九年级 · 度量几何学
(本小题8.0分)

我们给出定义: 如果三角形存在两个内角 $\alpha$ 与 $\beta$ 满足 $2 a+\beta=90^{\circ}$, 那么我们称这样的三角形为 “准互余三角形”.已知 $\triangle A B C$ 为 “准互余三角形”, 并且 $\angle A>\angle B>\angle C$.

(1)如图(1), 若 $\angle B=60^{\circ}$ 且 $A B=\sqrt{3}$, 求边 $B C$ 的长;

(2)如图(2), $\angle B>45^{\circ}$, 以边 $A C$ 为直径作 $\odot O$, 交 $B C$ 于点 $D$, 若 $B D=2, B C=7$, 试求 $\odot O$ 的面积.

图(1)

图(2)


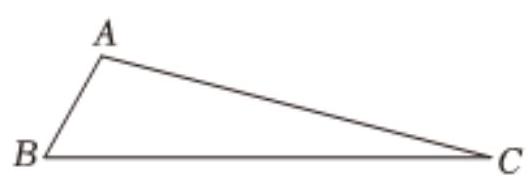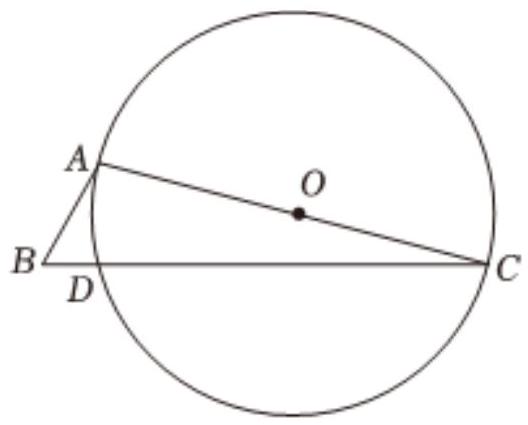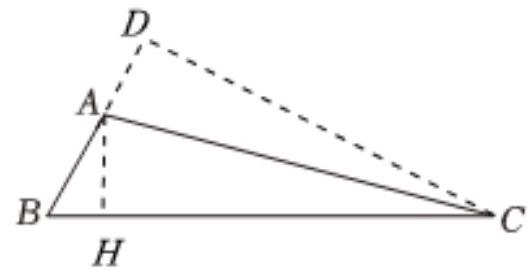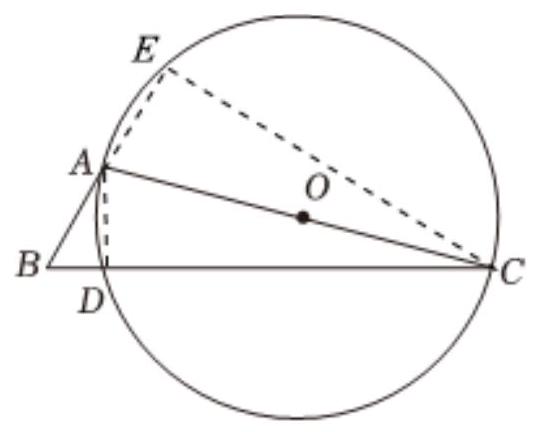
答案: 解: (1) $\because \angle B A C>\angle B>\angle A C B, \triangle A B C$ 为 “准互余三角形”,

$\therefore 2 \angle C+\angle B=90^{\circ}$,

即 $2 \angle A C B+60^{\circ}=90^{\circ}$,

$\therefore \angle A C B=15^{\circ}$,

过 $A$ 点作 $A H \perp B C$ 于 $H$ 点, 过 $C$点作 $C D \perp A B$ 于 $D$ 点, 如图(1),在 Rt $\triangle A B H$ 中, $\because B H=$ $\frac{1}{2} A B=\frac{\sqrt{3}}{2}$,

图(1)

$\therefore A H=\sqrt{3} B H=\frac{3}{2}$,

图(2)

$\because \angle B C D=90^{\circ}-\angle B=30^{\circ}$,
$\therefore C A$ 平分 $\angle B C D$,

$\therefore A D=A H=\frac{3}{2}$,

$\therefore B D=\sqrt{3}+\frac{3}{2}$,

在Rt $\triangle B C D$ 中, $\because \angle B C D=30^{\circ}$,

$\therefore B C=2 B D=2 \sqrt{3}+3$;

(2)延长 $B A$ 交 $\odot O$ 于 $E$ 点, 连接 $C E 、 A D$, 如图(2),

$\because A C$ 为直径,

$\therefore \angle A E C=\angle A D C=90^{\circ}$,

$\because \angle B>45^{\circ}, \triangle A B C$ 为 “准互余三角形”,

$\therefore 2 \angle A C B+\angle B=90^{\circ}$,

$\because \angle B+\angle B C E=90^{\circ}$,

$\therefore \angle A C B=\angle A C E$,

即 $C A$ 平分 $\angle B C E$,

$\therefore A E=A D$,

$\because B D=2, B C=7$,

$\therefore C D=5$,

$\because \angle C A E=\angle C A D$,

$\therefore C E=C D=5$,

在Rt $\triangle B C E$ 中, $B E=\sqrt{B C^{2}-C E^{2}}=\sqrt{7^{2}-5^{2}}=2 \sqrt{6}$,

设 $A E=x$, 则 $A B=2 \sqrt{6}-x, A D=x$ ，

在Rt $\triangle A B D$ 中, $\because B D^{2}+A D^{2}=A B^{2}$,

$\therefore 2^{2}+x^{2}=(2 \sqrt{6}-x)^{2}$,

解得 $x=\frac{5 \sqrt{6}}{6}$,

在Rt $\triangle A C D$ 中, $A C^{2}=5^{2}+\left(\frac{5 \sqrt{6}}{6}\right)^{2}=\frac{175}{6}$,

$\therefore \odot O$ 的面积 $=\pi \times \frac{1}{4} A C^{2}=\frac{175}{24} \pi$.

解析: (1)利用新定义计算出 $\angle A C B=15^{\circ}$, 过 $A$ 点作 $A H \perp B C$ 于 $H$ 点, 过 $C$ 点作 $C D \perp A B$ 于 $D$ 点, 如图(1), 先计算出 $B H=\frac{\sqrt{3}}{2}$, 则 $A H=\sqrt{3} B H=\frac{3}{2}$, 再证明 $\angle B C D=30^{\circ}, C A$ 平分 $\angle B C D$, 根据角平分线的性质得到 $A D=A H=\frac{3}{2}$, 所以 $B D=\sqrt{3}+\frac{3}{2}$, 然后在 $R t \triangle B C D$ 中利用含 30 度直角三角形三边的关系
得到 $B C$ 的长;

(2)延长 $B A$ 交 $\odot O$ 于 $E$ 点, 连接 $C E 、 A D$, 如图(2), 利用圆周角定理得到 $A C$ 为直径, 再利用新定义计算出 $\angle A C B=\angle A C E$, 即 $C A$ 平分 $\angle B C E$, 所以 $A E=A D$, 接着证明 $\angle C A E=\angle C A D$ 得到 $C E=C D=5$,于是利用勾股定理可计算出 $B E=2 \sqrt{6}$, 设 $A E=x$, 则 $A B=2 \sqrt{6}-x, A D=x$, 在 $R t \triangle A B D$ 中得到 $2^{2}+x^{2}=(2 \sqrt{6}-x)^{2}$, 解方程得到 $A D=\frac{5 \sqrt{6}}{6}$, 然后在 $R t \triangle A C D$ 中利用勾股定理计算出 $A C$, 从而得到 $\odot O$ 的面积.

本题考查了圆周角定理: 半圆(或直径)所对的圆周角是直角, $90^{\circ}$ 的圆周角所对的弦是直径. 也考查了角平分线的性质和勾股定理.